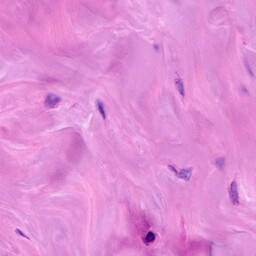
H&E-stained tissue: Breast